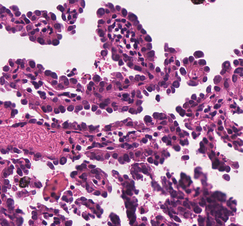
Tumor epithelial tissue: yes
Tumor-associated stroma tissue: yes
Normal tissue: no